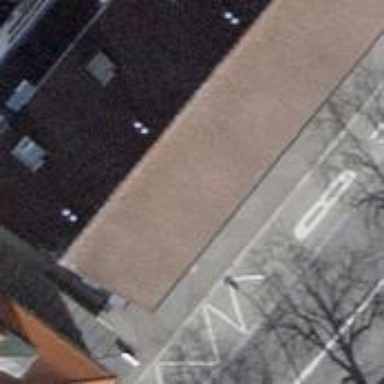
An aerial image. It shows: Bus stop with sheltered platform for public transport.